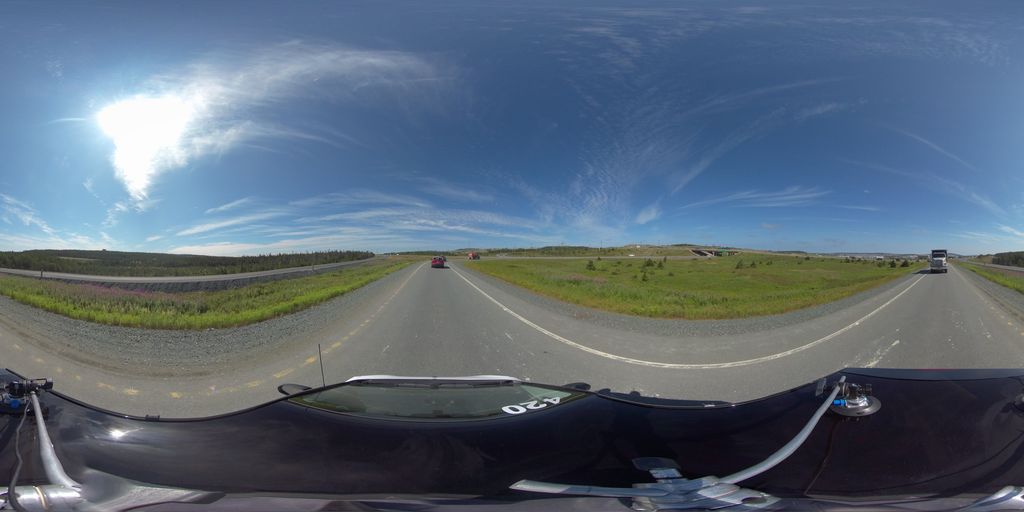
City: st_johns